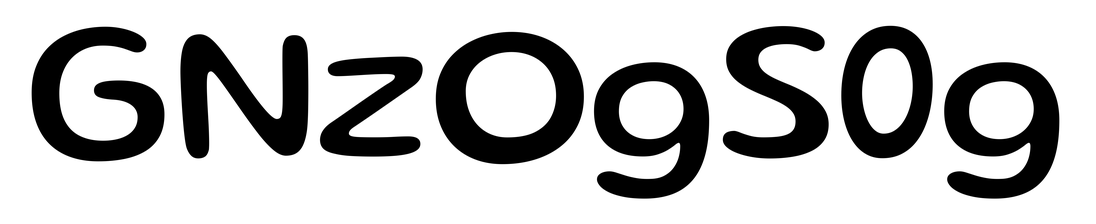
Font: Gluten_Regular